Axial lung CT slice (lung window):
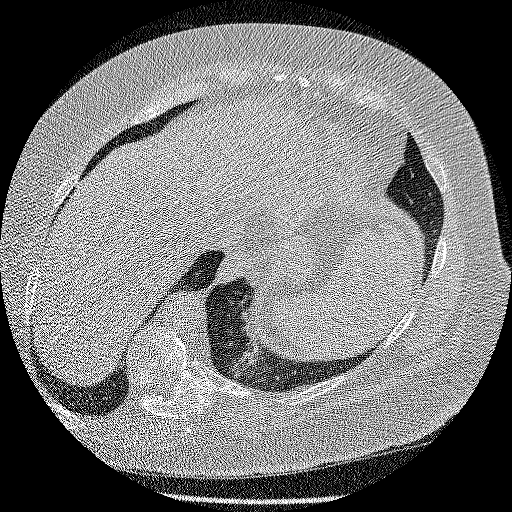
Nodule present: no